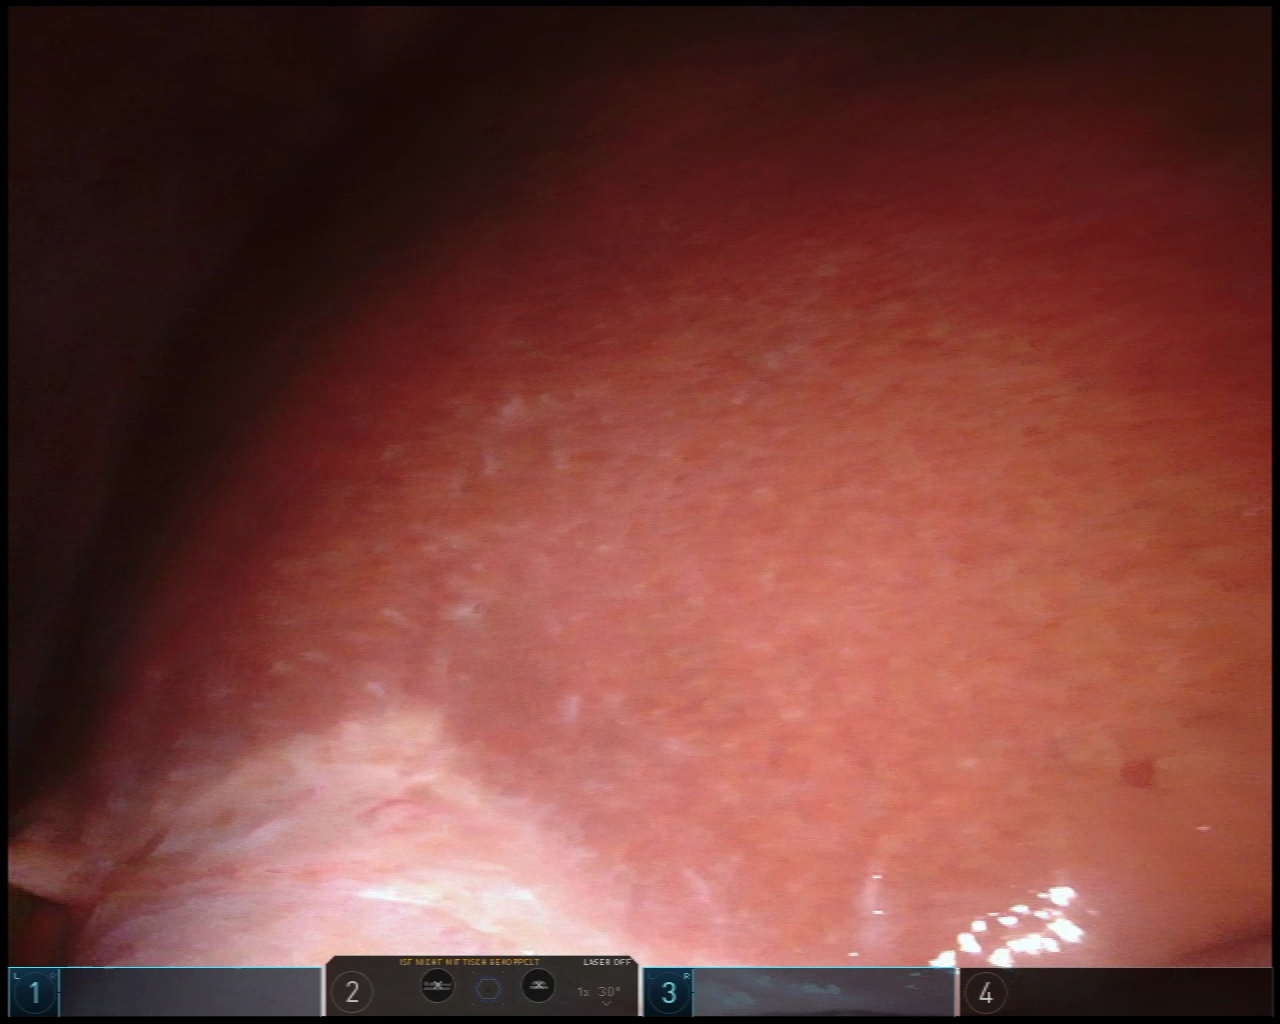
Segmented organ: liver
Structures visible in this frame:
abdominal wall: yes
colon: no
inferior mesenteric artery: no
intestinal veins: no
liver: yes
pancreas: no
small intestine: no
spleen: no
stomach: no
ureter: no
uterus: no
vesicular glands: no